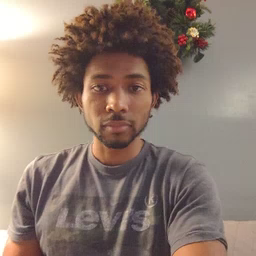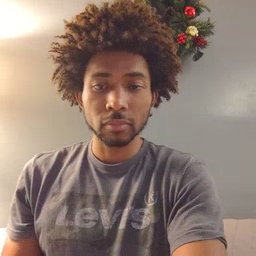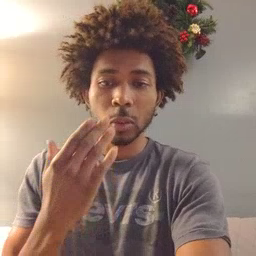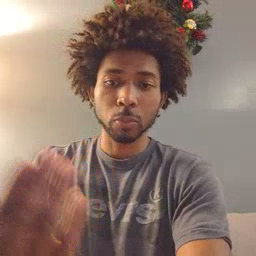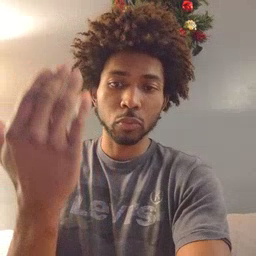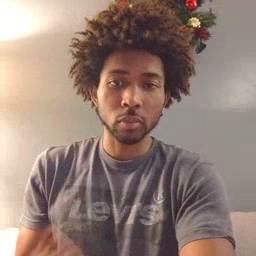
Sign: morning